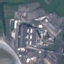
Label: Industrial